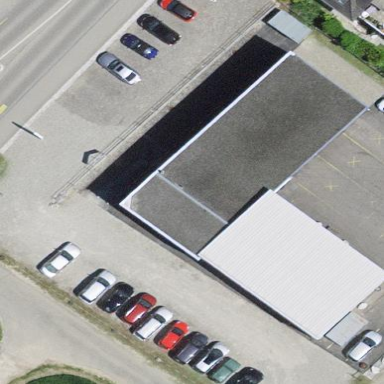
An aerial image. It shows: Industrial building used as car repair shop.